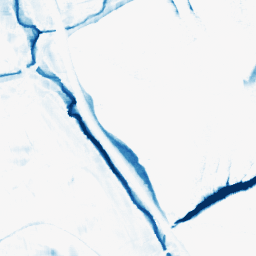
Category: morphological
Decomposition family: morphological_square
Decomposition parameters: operation: closing
size: 15
Upsampling method: quintic
Upsampling parameters: scale: 4
Upsampling scale: 4